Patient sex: M
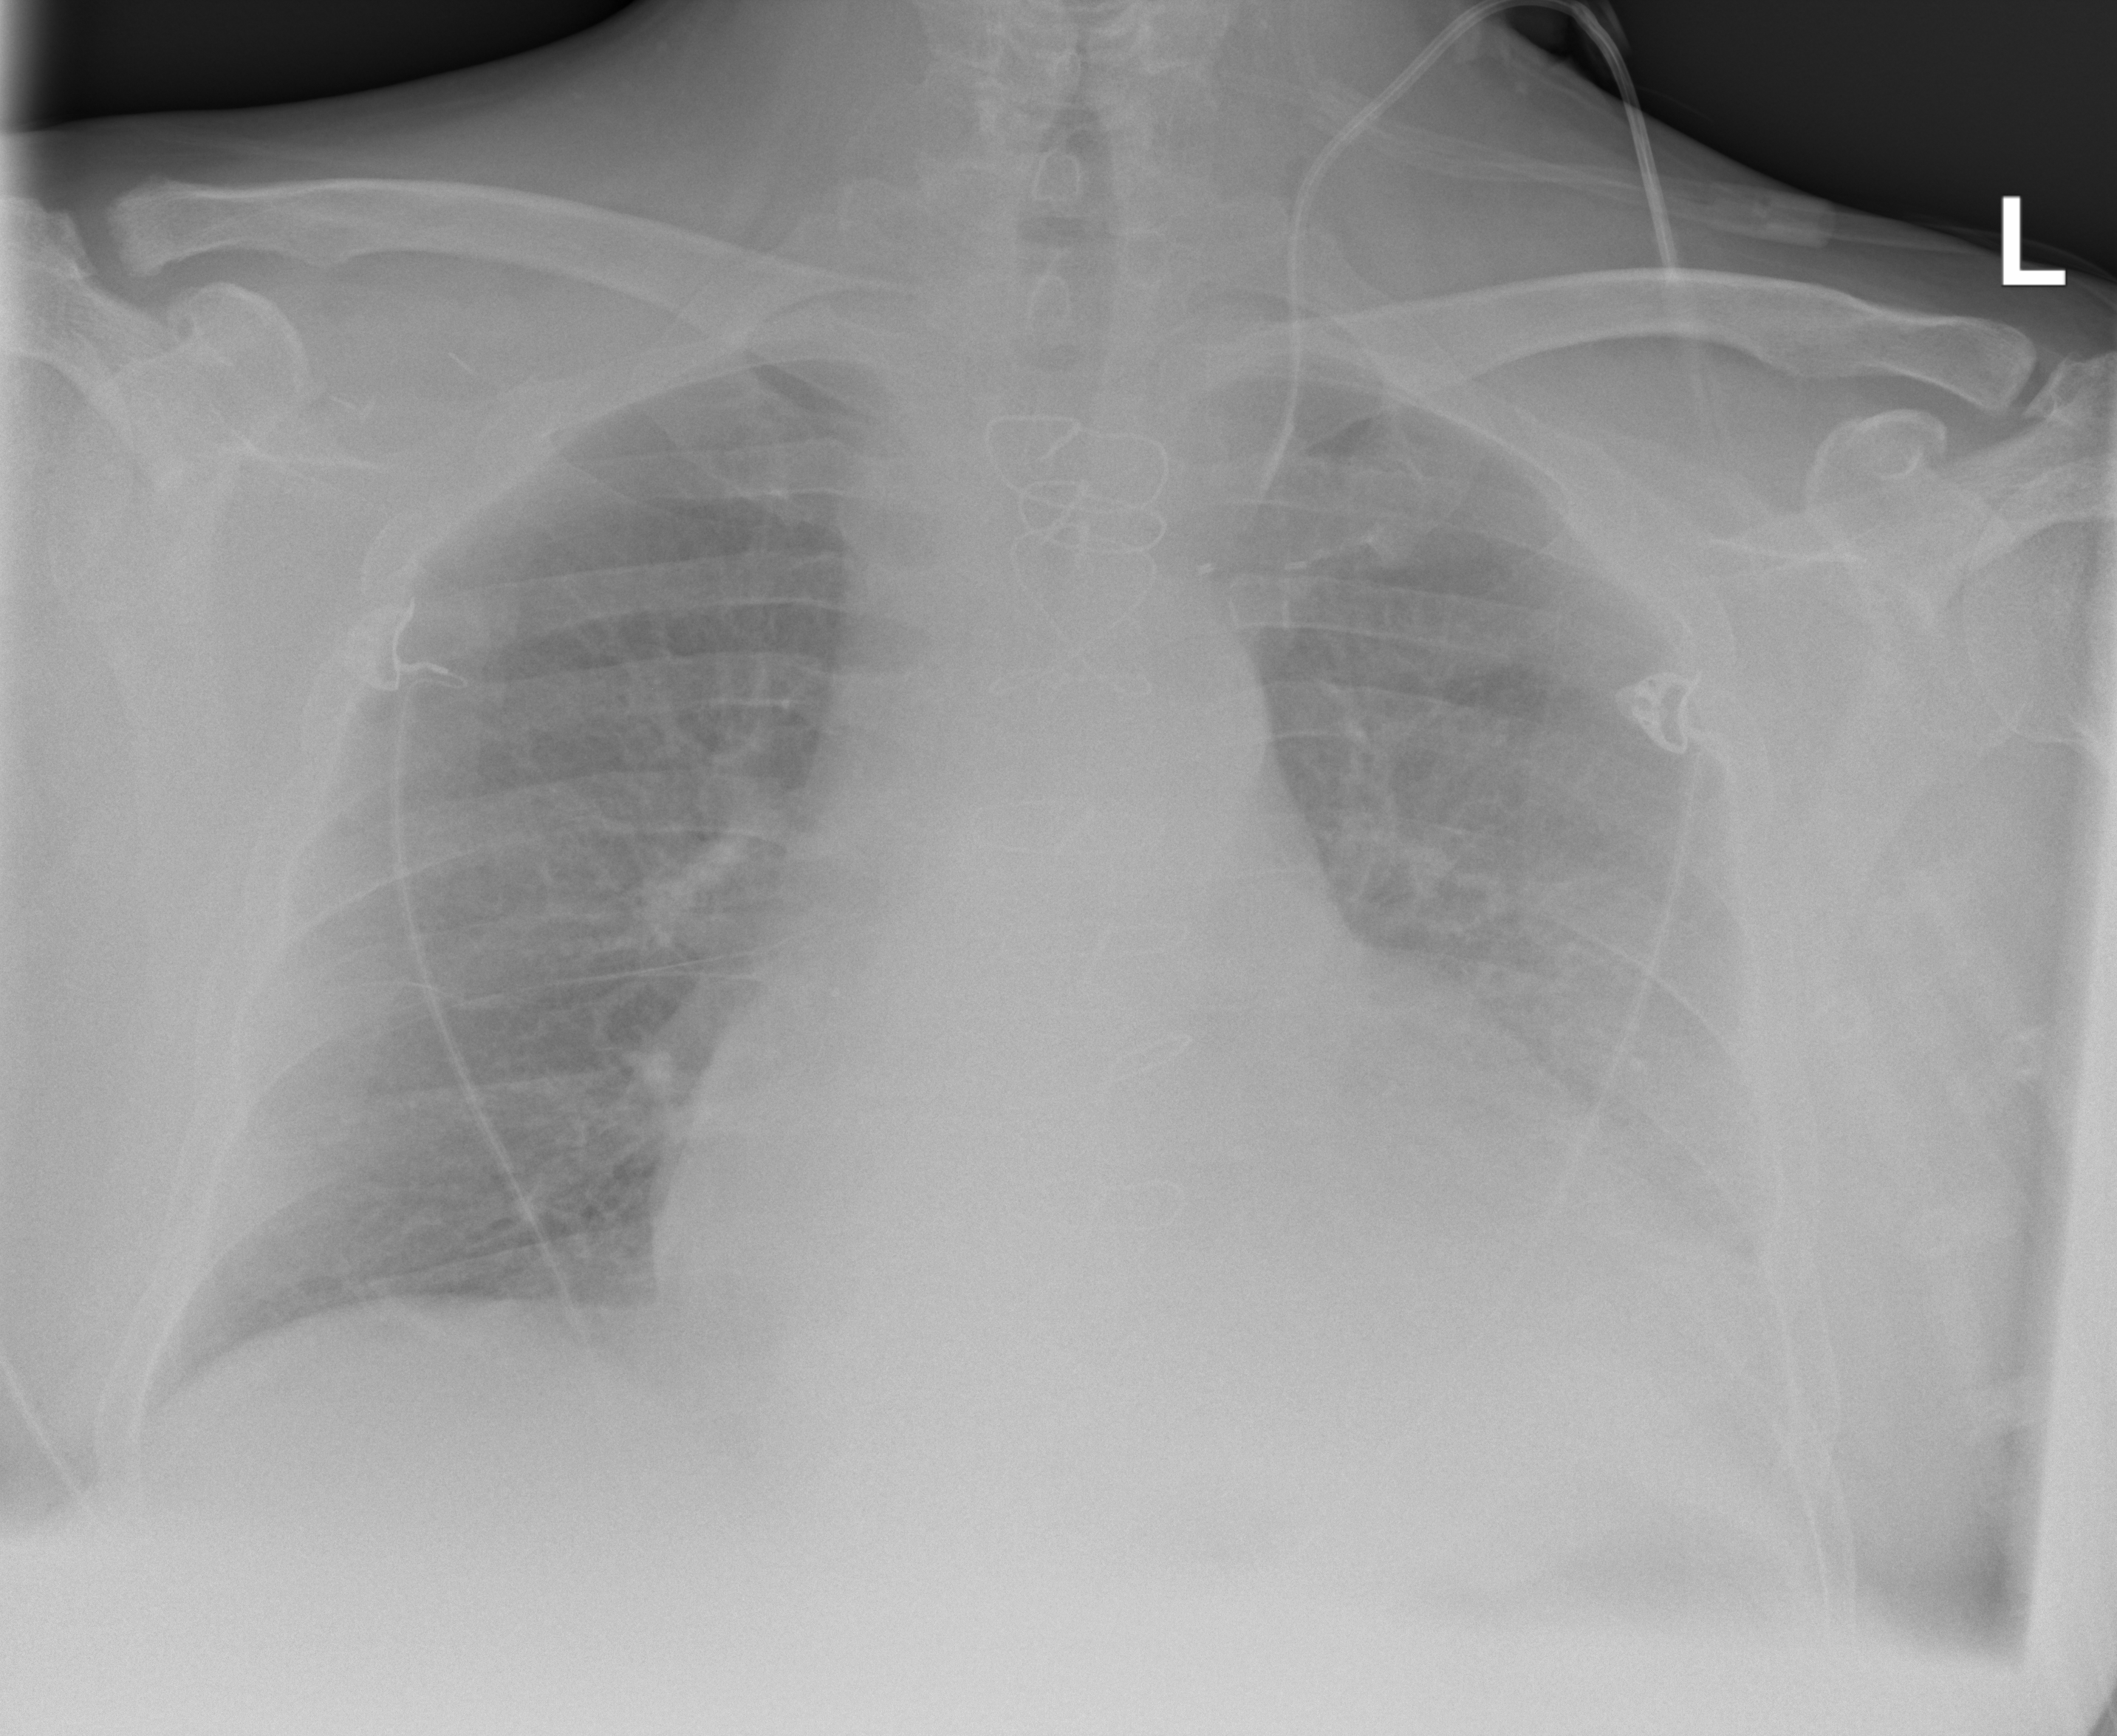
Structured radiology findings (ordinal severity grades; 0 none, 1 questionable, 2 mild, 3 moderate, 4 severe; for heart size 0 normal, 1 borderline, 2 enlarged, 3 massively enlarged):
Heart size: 2
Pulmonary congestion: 1
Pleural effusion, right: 0
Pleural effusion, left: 2
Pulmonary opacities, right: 0
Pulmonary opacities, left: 0
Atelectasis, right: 2
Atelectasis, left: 2